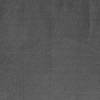
Atmospheric dust classification: dusty